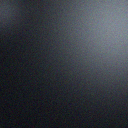
Screen state: off